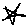
Label: star